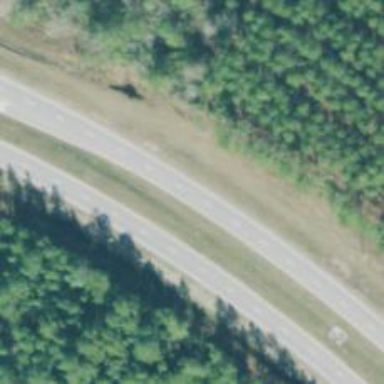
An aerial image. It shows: Dual carriageway expressway with asphalt surface. It is classified as trunk highway.